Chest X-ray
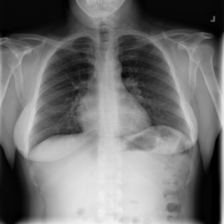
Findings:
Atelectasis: negative
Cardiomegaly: negative
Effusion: negative
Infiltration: positive
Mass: negative
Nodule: negative
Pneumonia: negative
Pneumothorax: negative
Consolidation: negative
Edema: negative
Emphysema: negative
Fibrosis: negative
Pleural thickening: negative
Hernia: negative